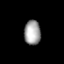
Tissue: prostate
Cell type: Fibroblasts
Senescence score: 0.7062
Nuclear area (px): 402
Mean DAPI intensity: 158.279